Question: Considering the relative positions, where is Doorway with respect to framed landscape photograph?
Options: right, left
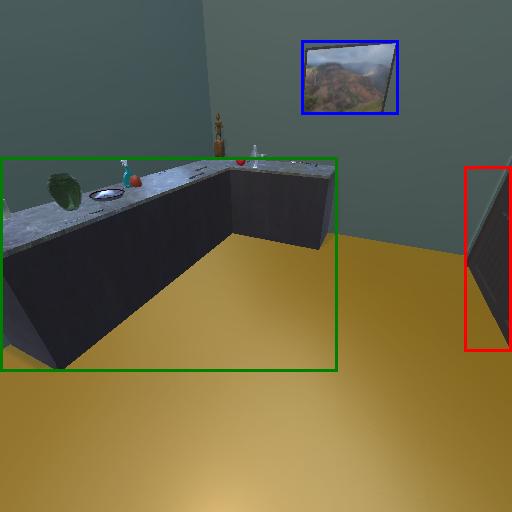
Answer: right